Field crop: maize
Growth stage: 2
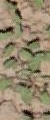
Species: convolvulus